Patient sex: F
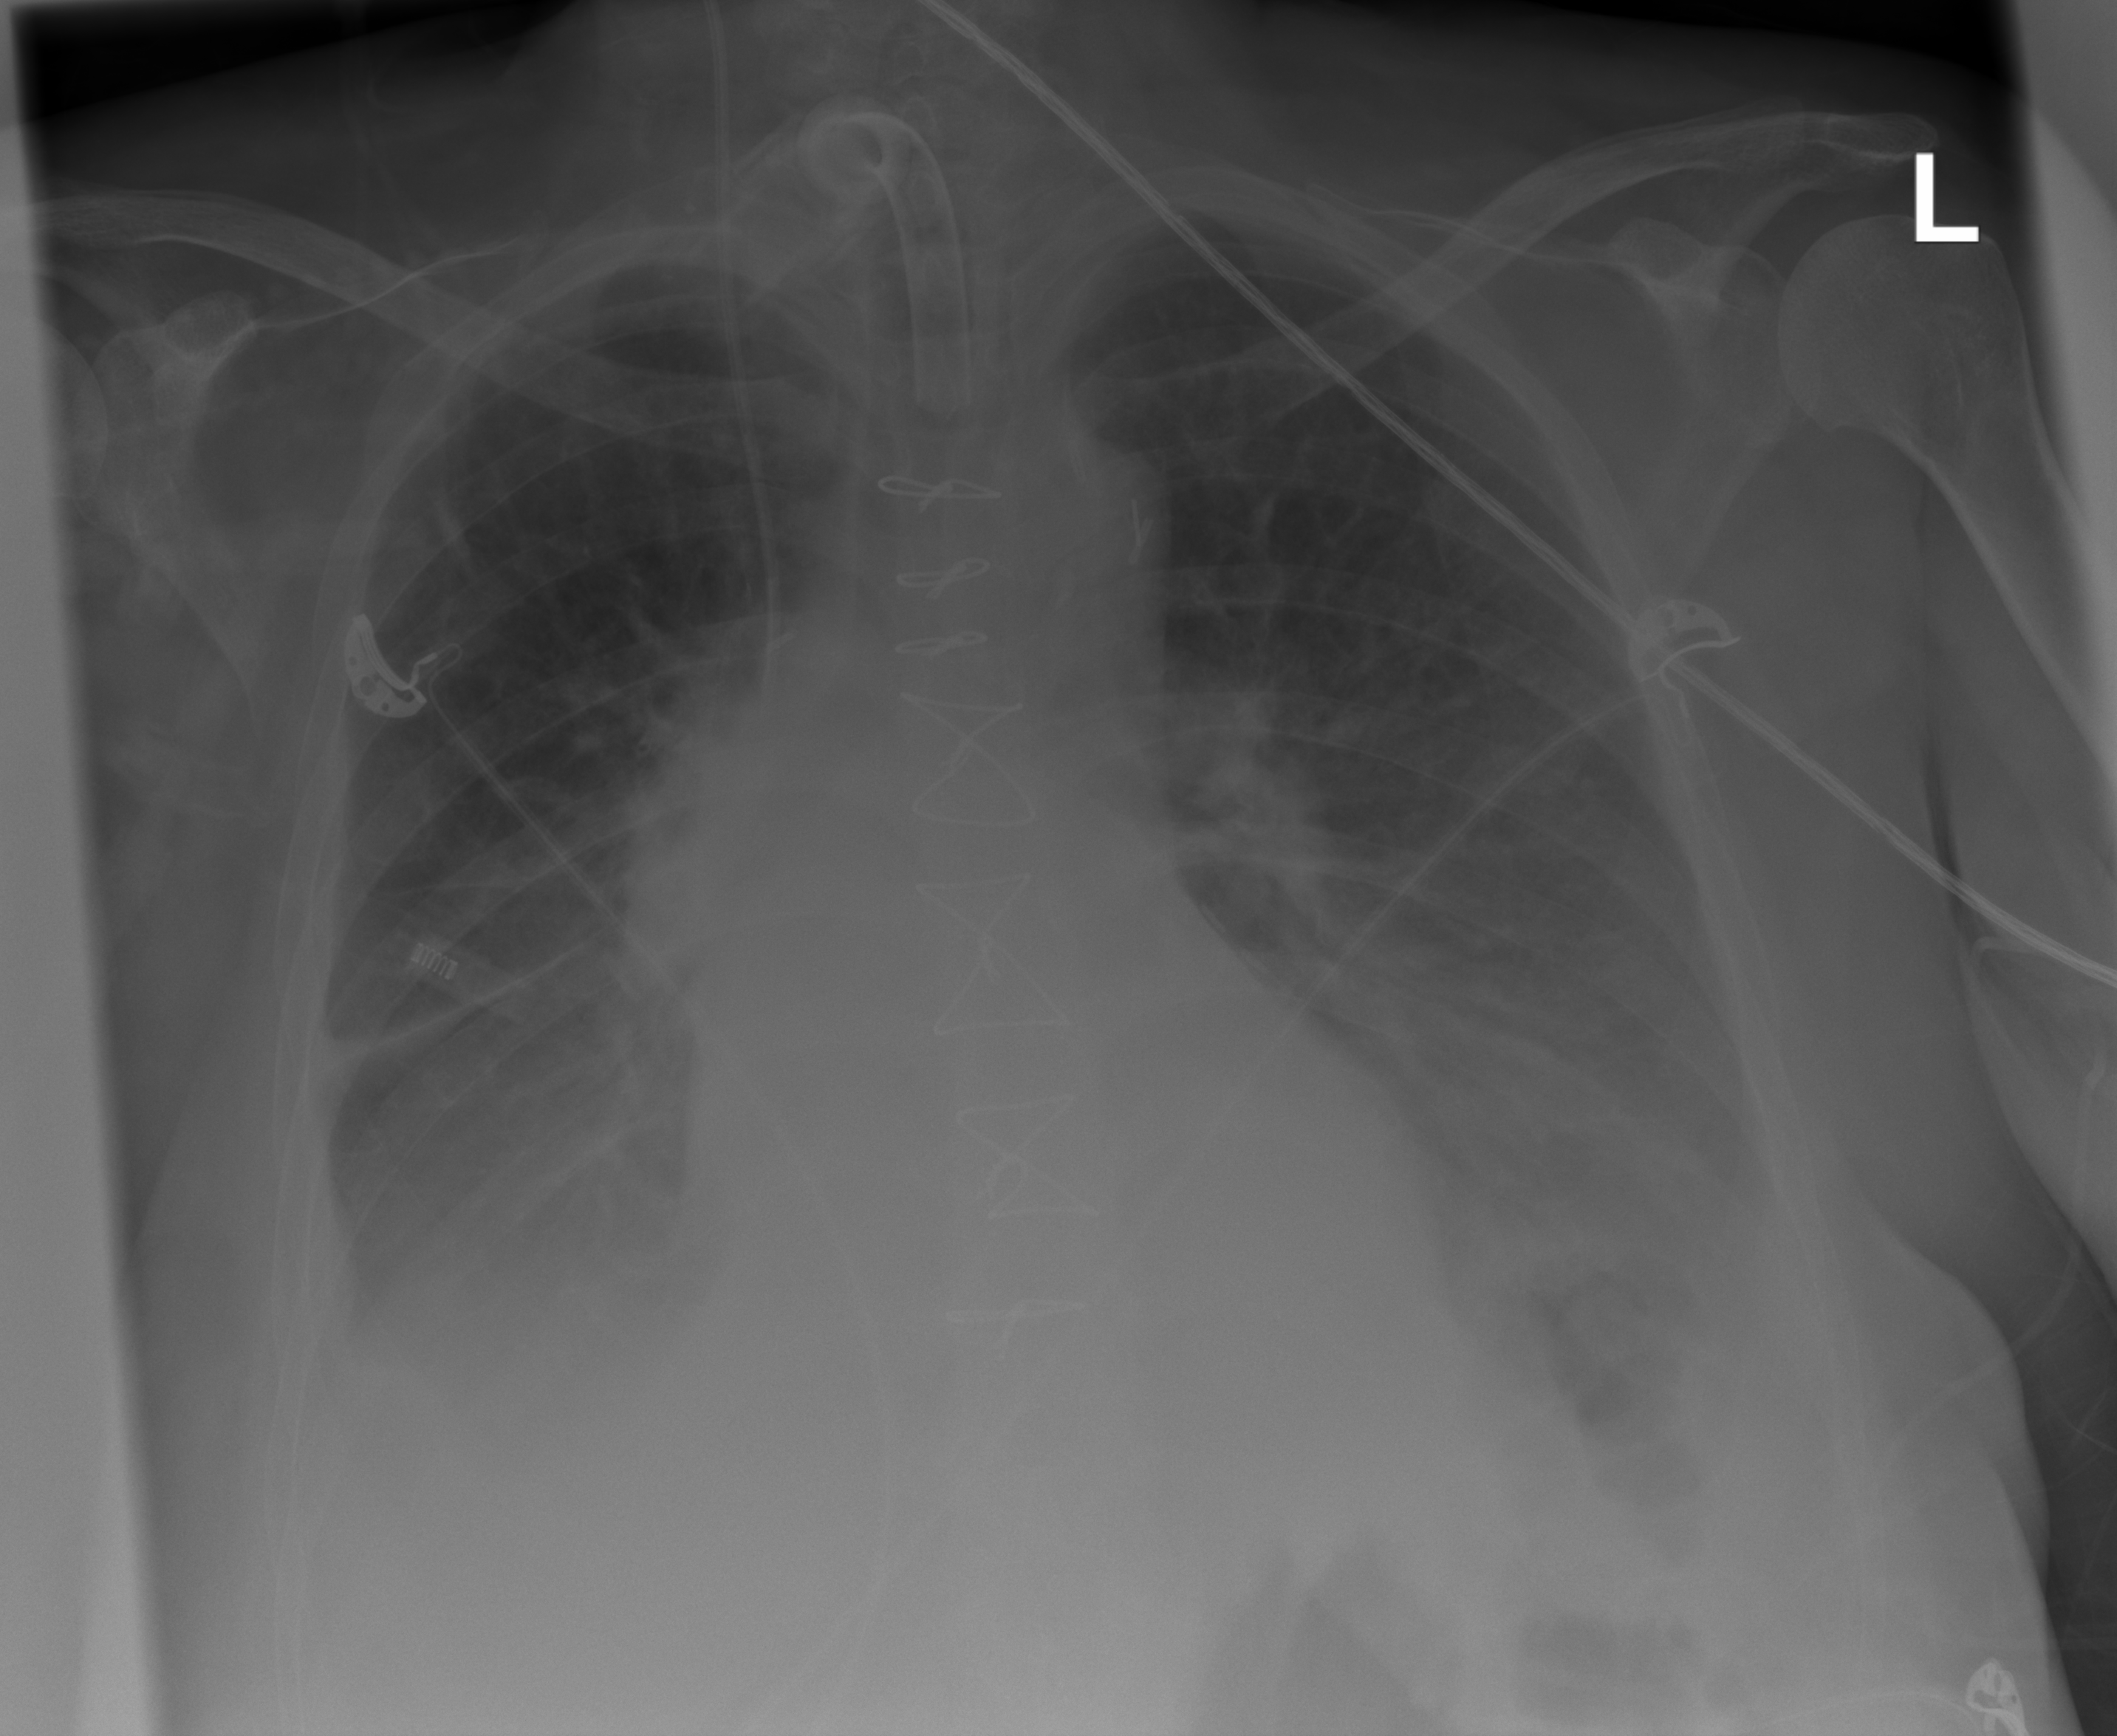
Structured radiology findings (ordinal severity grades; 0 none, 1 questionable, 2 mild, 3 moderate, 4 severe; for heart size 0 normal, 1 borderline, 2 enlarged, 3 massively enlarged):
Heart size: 0
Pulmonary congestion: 0
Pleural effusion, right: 3
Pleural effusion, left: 3
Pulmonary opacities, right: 0
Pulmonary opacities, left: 0
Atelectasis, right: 2
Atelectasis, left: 2